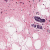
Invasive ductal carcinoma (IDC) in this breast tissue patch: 0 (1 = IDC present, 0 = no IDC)